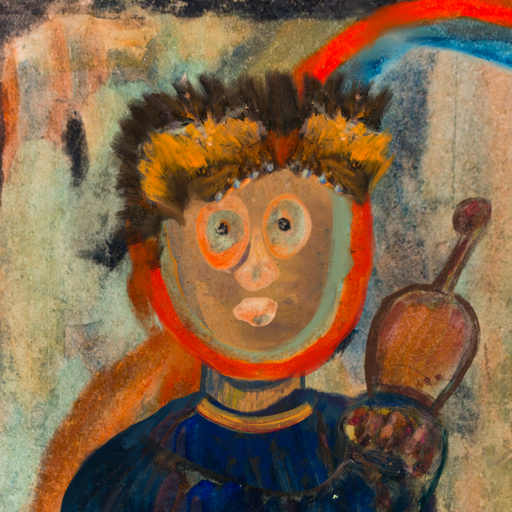
Background: Childish, Head And Neck Front: In_The_Sun, Face Front: Childish, Bust: Pipe, Hair Front: Sisters, Head Accessory: Gypsy_Queen, Second Necklace: Blank, Necklace: Mother_And_Son_Son, Baby: Blank